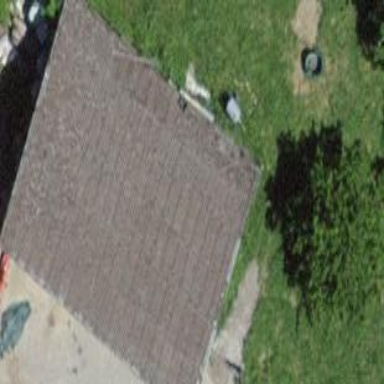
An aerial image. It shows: Shed.